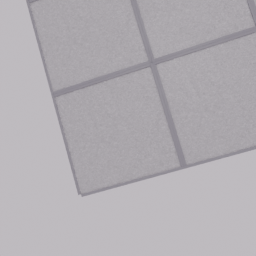
Label: architecture